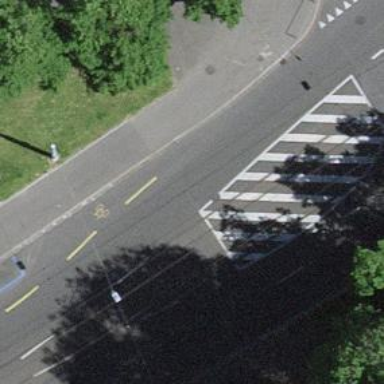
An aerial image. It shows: Secondary road with asphalt surface. The right sidewalk also has asphalt surface.